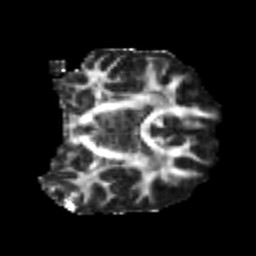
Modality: FA
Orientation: coronal
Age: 42
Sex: male
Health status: healthy
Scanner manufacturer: philips
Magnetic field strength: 3 T
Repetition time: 4.031 s
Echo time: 0.08907 s